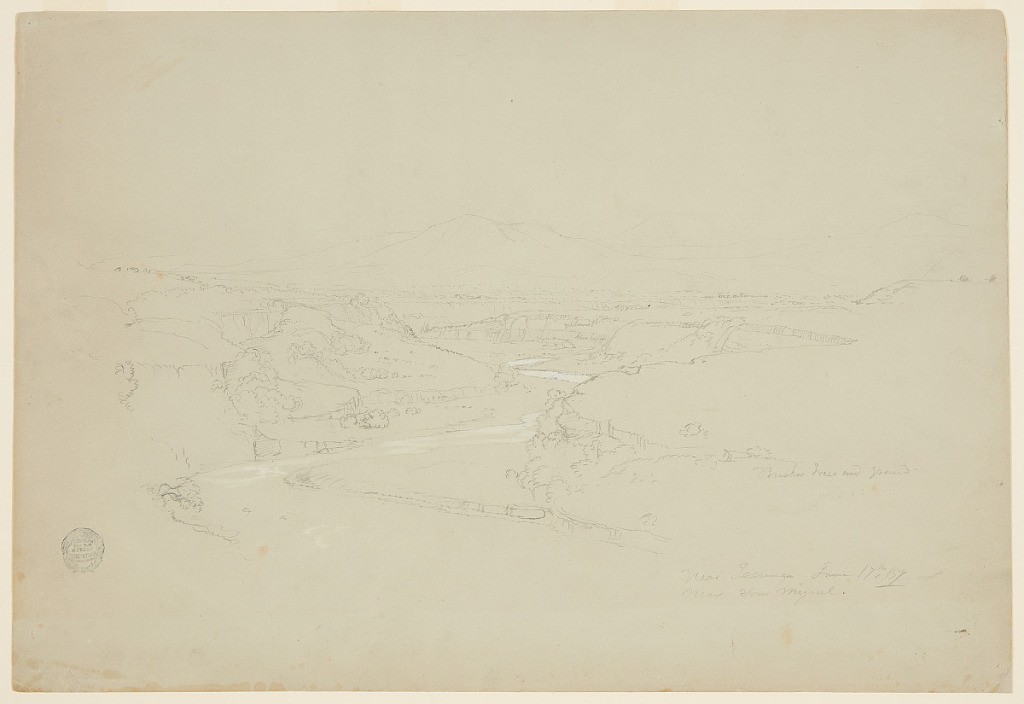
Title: Landscape near Latacunga, Ecuador
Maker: Frederic Edwin Church, American, 1826–1900
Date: June 17, 1857
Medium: Graphite, brush and white gouache on gray-green wove paper
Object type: Drawing
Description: Landscape sketch showing view of the diverse terrain near the city in Ecuador now called Latacunga. At center, a river winds its way through a sunken gully, which is bounded by steep bluffs. In foreground, at left and right, the land levels out into an elevated plain. In the background, mountains rise beyond the plain.